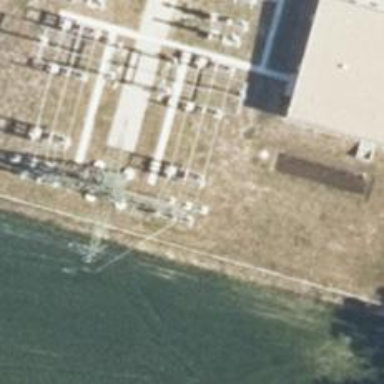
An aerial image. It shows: Power line with three cables.